The plot shows one second of acceleration measured on a rotor kit. What is the most likely rotor condition (normal, misalignment, unbalance, looseness)?
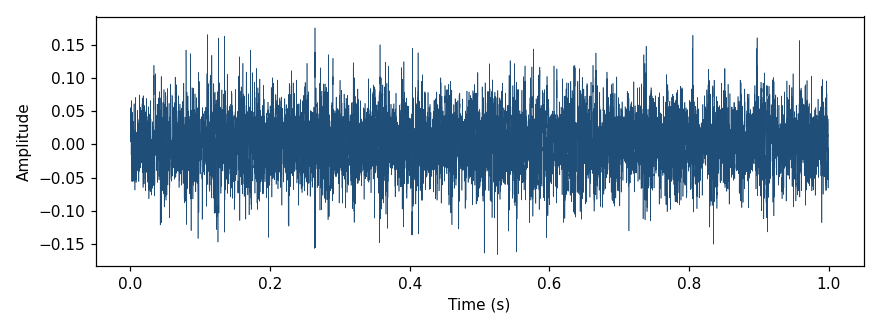
Answer: misalignment